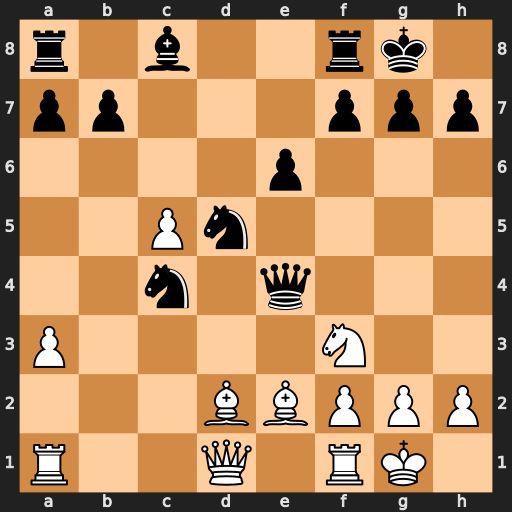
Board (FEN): r1b2rk1/pp3ppp/4p3/2Pn4/2n1q3/P4N2/3BBPPP/R2Q1RK1
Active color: w
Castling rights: -
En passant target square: -
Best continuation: Ng5 Nxd2 Nxe4